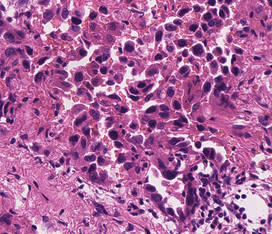
Tumor epithelial tissue: yes
Tumor-associated stroma tissue: yes
Normal tissue: no